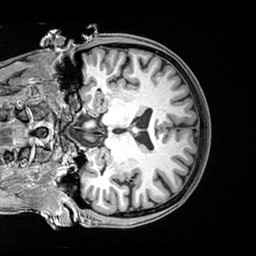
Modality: T1w
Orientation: coronal
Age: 31
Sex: female
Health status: healthy
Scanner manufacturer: siemens
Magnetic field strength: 3 T
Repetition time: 2.4 s
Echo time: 0.00217 s